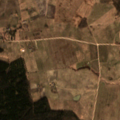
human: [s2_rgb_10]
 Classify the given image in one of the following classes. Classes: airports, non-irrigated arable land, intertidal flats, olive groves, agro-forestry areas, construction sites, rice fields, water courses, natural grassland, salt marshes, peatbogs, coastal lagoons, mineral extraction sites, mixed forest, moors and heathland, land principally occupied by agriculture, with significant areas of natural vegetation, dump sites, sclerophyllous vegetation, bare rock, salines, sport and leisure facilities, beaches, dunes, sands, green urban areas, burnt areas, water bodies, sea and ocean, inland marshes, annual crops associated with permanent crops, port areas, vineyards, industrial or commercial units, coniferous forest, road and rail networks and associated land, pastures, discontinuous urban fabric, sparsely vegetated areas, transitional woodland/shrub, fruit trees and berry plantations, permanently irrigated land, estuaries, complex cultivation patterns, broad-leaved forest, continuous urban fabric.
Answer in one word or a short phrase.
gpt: non-irrigated arable land, complex cultivation patterns, land principally occupied by agriculture, with significant areas of natural vegetation, broad-leaved forest, mixed forest